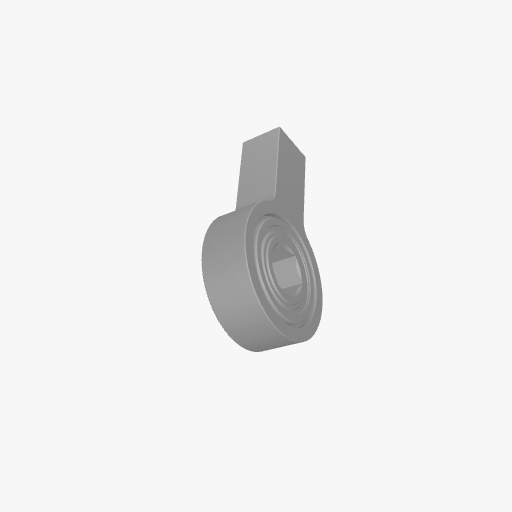
Part: Side1Post1PillowBlock8RID